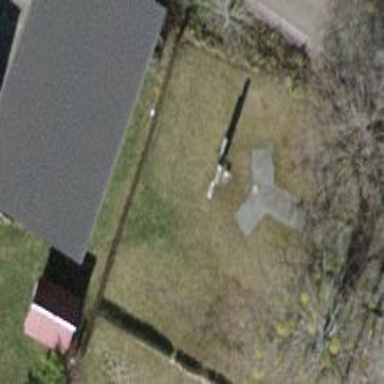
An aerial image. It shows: Historical war memorial.